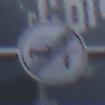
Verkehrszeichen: EndeVerbotUeberholenEinspurigeFahrzeuge
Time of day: MorningAfternoon
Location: Outdoor (Urban)
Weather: PartlyCloudy
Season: NotSpecified
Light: Natural